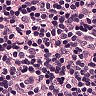
Metastatic tissue present: no